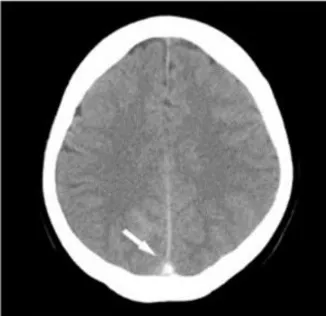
Brain non-enhanced computed tomography: dense triangle sign. Arrow).
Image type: radiology (ct)